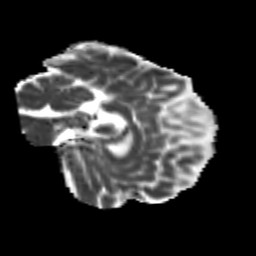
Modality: MD
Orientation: sagittal
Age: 24
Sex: male
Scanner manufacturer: siemens
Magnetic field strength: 3 T
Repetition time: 3.5 s
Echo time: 0.104 s